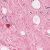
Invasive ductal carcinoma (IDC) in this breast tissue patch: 0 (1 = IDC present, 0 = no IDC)